Field crop: maize
Growth stage: 2
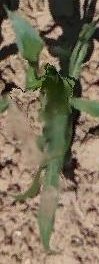
Species: maize